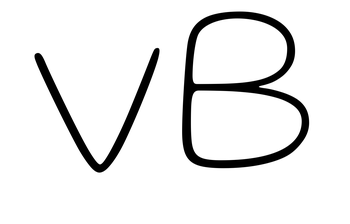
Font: Gluten_Thin